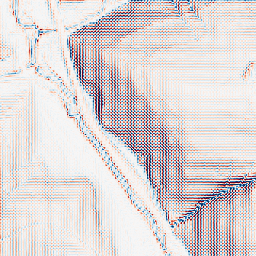
Category: wavelet
Decomposition family: wavelet_dwt
Decomposition parameters: wavelet: haar
level: 2
Upsampling method: sinc_blackman
Upsampling parameters: scale: 2
kernel_size: 8
Upsampling scale: 2